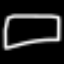
Label: square